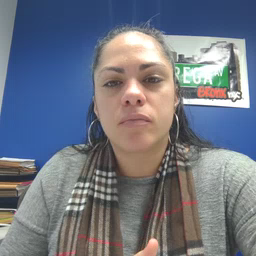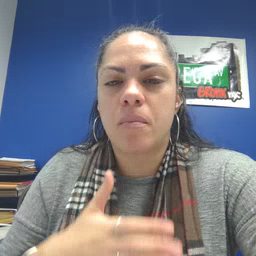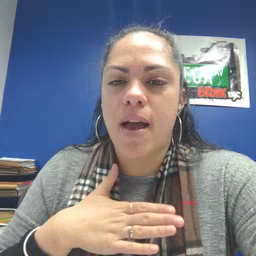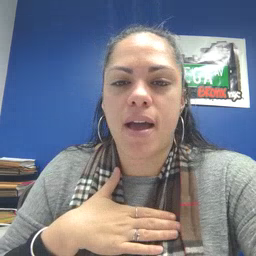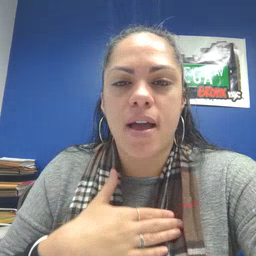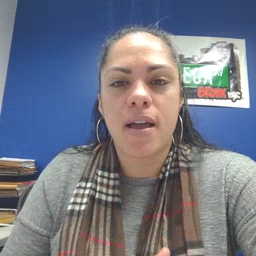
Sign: minemy